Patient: sex F, age 70
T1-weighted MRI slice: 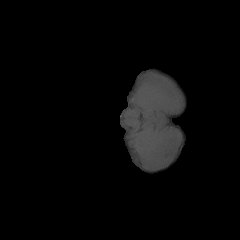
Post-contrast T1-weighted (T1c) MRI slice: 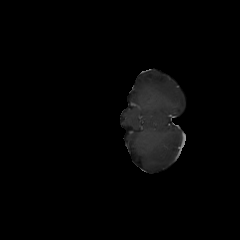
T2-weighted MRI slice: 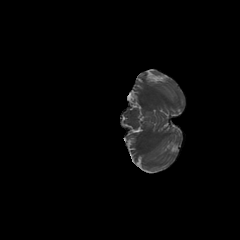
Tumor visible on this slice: no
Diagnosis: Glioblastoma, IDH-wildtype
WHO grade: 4